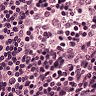
Metastatic tissue present: no